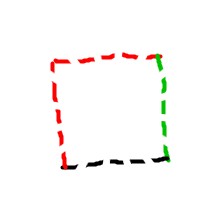
Shape: square